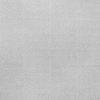
Atmospheric dust classification: dusty